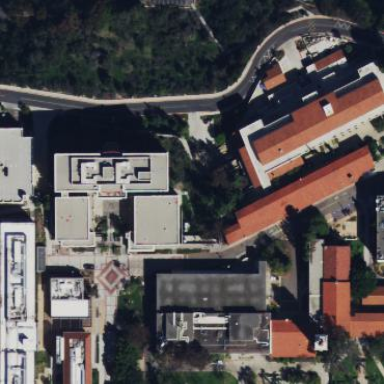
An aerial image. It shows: Education building.